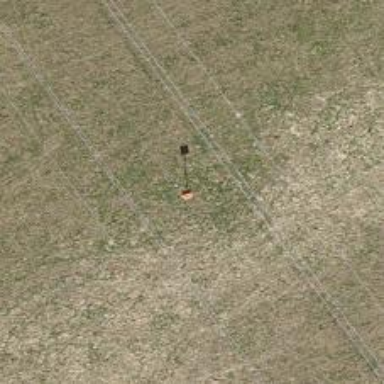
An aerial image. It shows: Pole supporting roof covering pipeline marker.